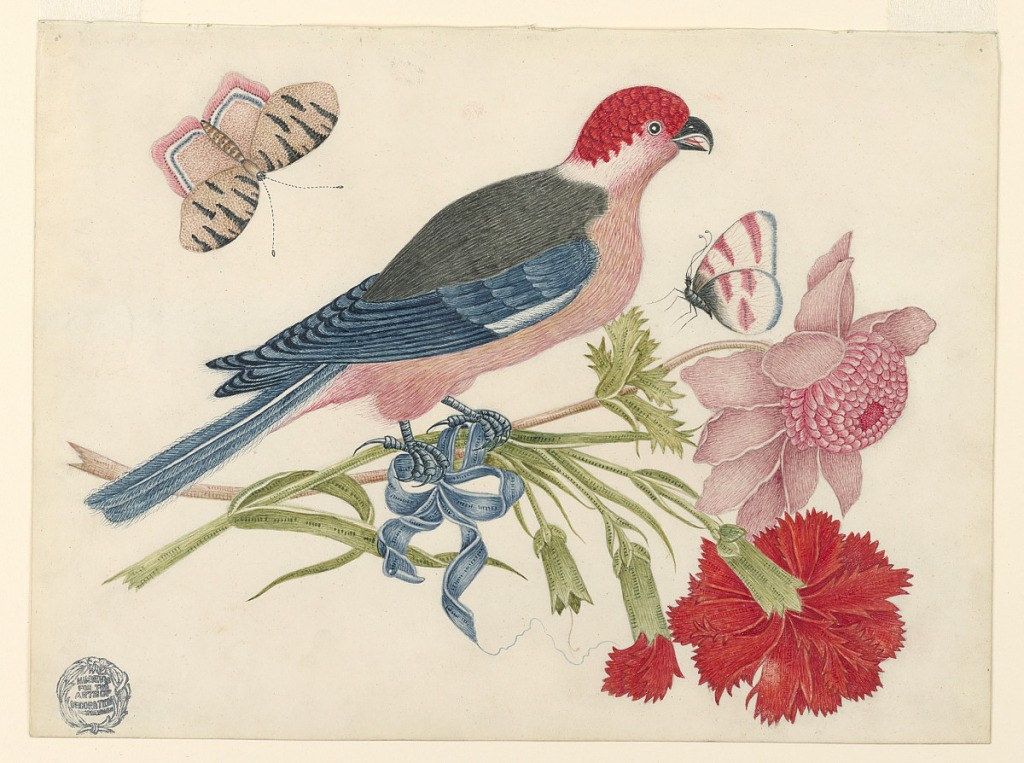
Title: Pink, Red, Blue, and Black Bird on Branch with Blossoms and Butterflies
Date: ca. 1800–1830
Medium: Pen and ink, graphite on coated wove paper
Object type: Drawing
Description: Pink, Red, Blue, and Black Bird on Branch with Blossoms and Butterflies